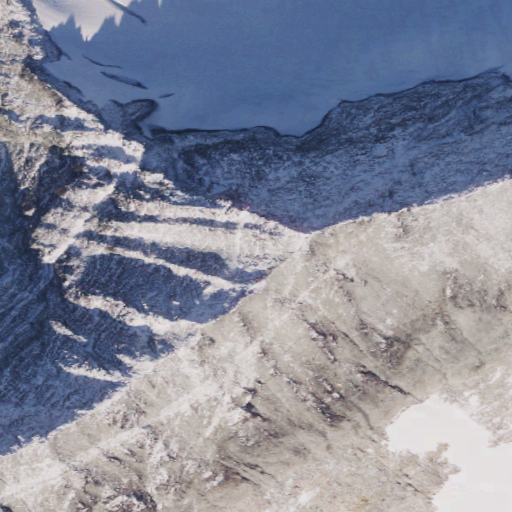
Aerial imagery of ridge(s) in Washington named Custer Ridge containing barren land and snow